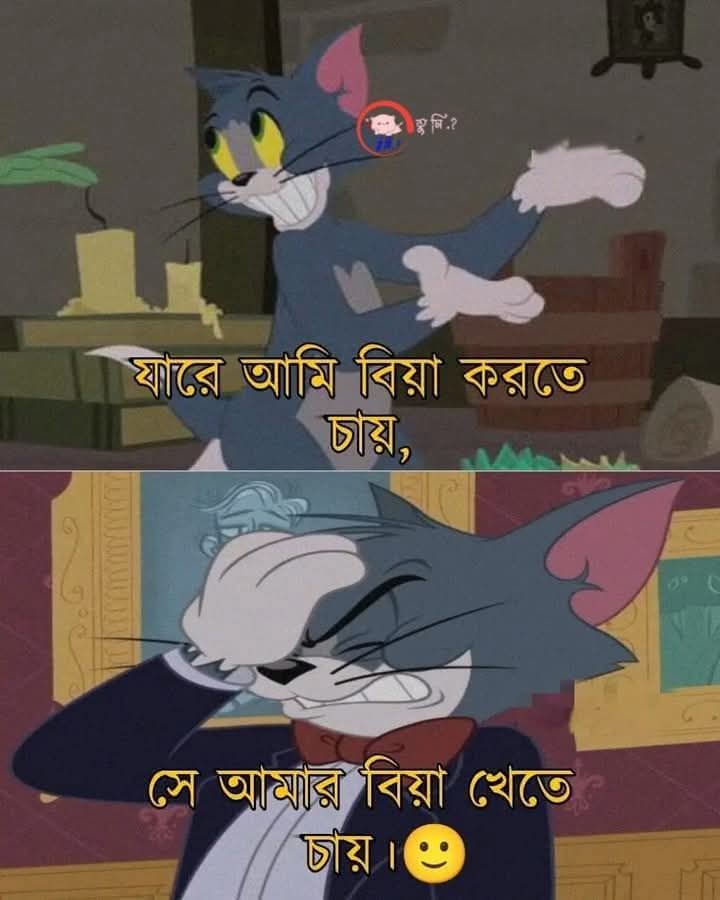
Text: যারে আমি বিয়া করতে চায়,
সে আমার বিয়া খেতে চায়।
Label: Non Hate